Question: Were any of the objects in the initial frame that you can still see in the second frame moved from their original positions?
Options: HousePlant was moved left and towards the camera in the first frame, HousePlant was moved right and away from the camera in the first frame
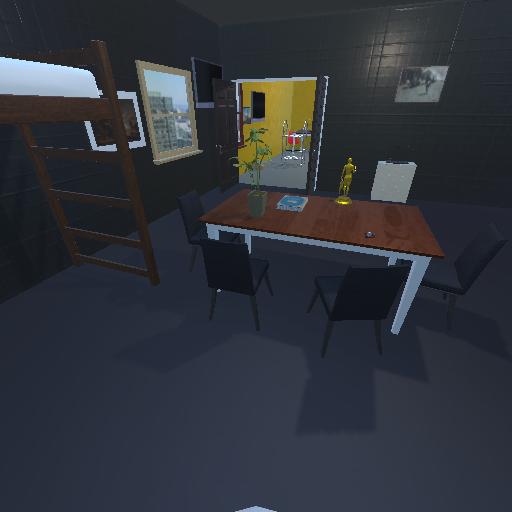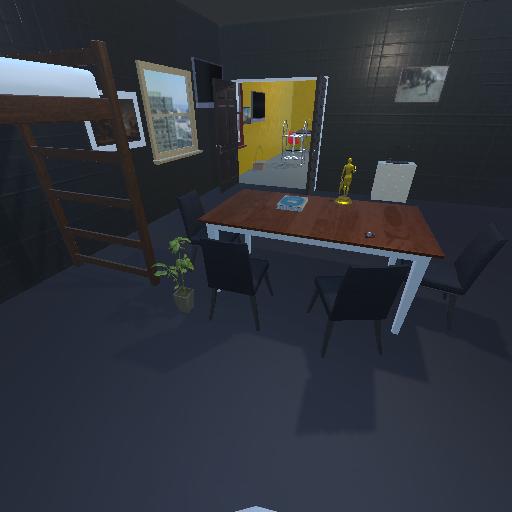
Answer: HousePlant was moved left and towards the camera in the first frame